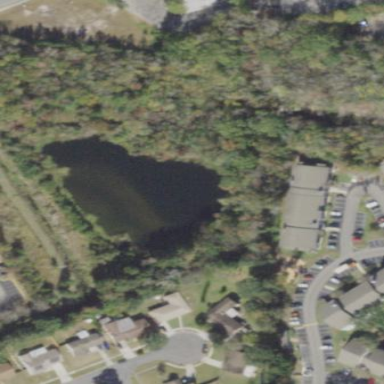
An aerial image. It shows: Peaceful pond surrounded by nature.